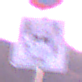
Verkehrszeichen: CarsharingfahrzeugeFrei
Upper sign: EingeschraenktesHalteverbot
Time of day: Dawn
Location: Outdoor (Nature)
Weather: PartlyCloudy
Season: NotSpecified
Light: Natural